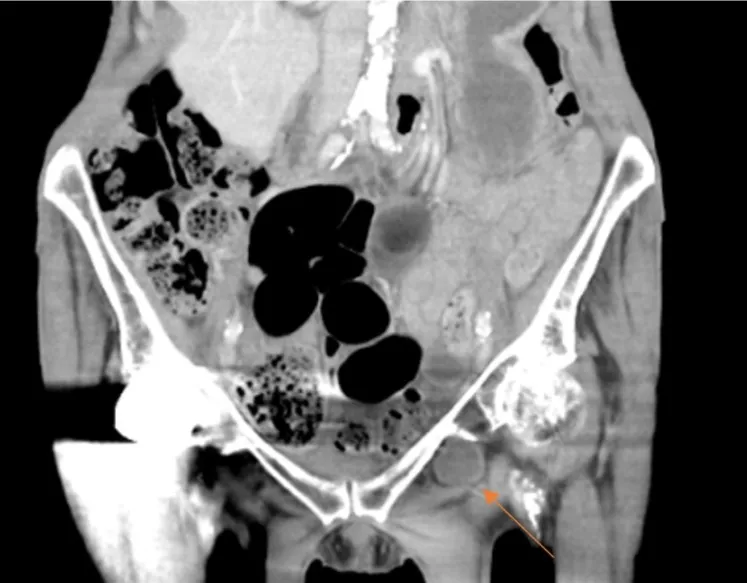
CT scan demonstration of a left obturator hernia.
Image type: radiology (ct)